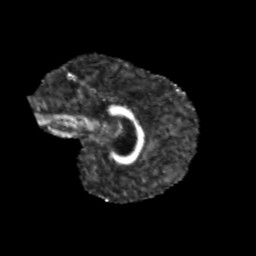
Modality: FA
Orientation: sagittal
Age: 11
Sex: male
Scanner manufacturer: siemens
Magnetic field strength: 3 T
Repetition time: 3.8 s
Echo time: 0.07 s